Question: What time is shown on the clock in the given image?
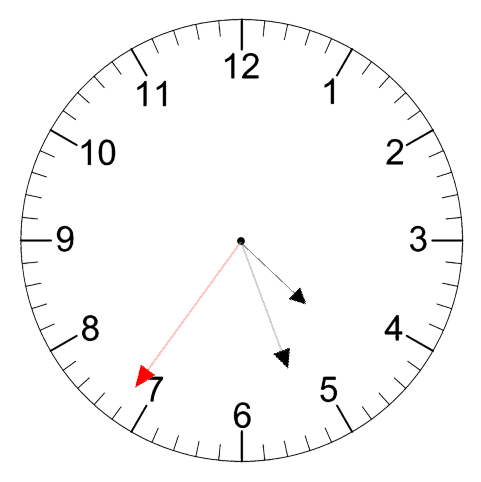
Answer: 04:26:36